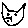
Label: cat